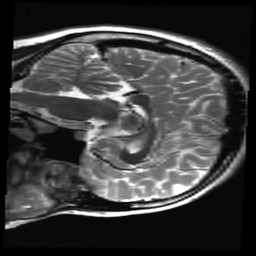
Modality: T2w
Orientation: sagittal
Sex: female
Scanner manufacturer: ge
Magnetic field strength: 3 T
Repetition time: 5 s
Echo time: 0.1012 s